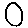
Label: circle